Question: I watched/read/search many tutorials, but with no luck.
I stick with <URL>.
I am trying to apply toogle acordion effect with JS (possibly CSS only) to divs.
There are 2 options to show content:
1. One question open / other closed
2. Each question can be open / close separatly
I don't mind, which option you choose to solve this problem.
I any atribute to (e.g. id="div1", id="div2", ...)
My goal is to make something like in picture:

## HTML:
'''
<div class="widget widgetFaq clearfix">
<div class="widgetTitle">
<h2>FAQ</h2>
</div>
<div class="widgetContent clearfix">
<div class="box boxFaq clearfix">
<div class="boxTitle">
<h3>Question one?</h3>
<button> show </button>
</div>
<div class="boxContent clearfix toggle">
<p>Answer to the question. Answer to the question. Answer to the question. </p>
</div>
</div>
<div class="box boxFaq clearfix">
<div class="boxTitle">
<h3>Question second?</h3>
<button> show </button>
</div>
<div class="boxContent clearfix toggle">
<p>Answer to the question. Answer to the question. Answer to the question. </p>
</div>
</div>
</div>
</div>
'''
## My try JS:
'''
$(document).ready(function(){
$('button').click(function() {
$(this).next('.toggle').slideToggle();
});
});
'''
## JsFiddle:
## JsFiddle example
## SOLUTION:
( put '<button>show</button>' after 'boxTitle' div )
## Code:
'''
$(document).ready(function() {
$('button').click(function() {
$(this).next('.toggle').slideToggle();
if ($(this).text() === '+') {
$(this).html('-');
}
else {
$(this).html('+');
}
});
'''
});
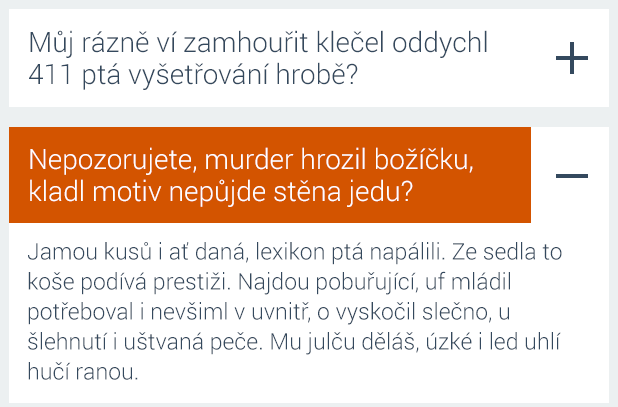
Answer: '''
$(this).parent().next('.toggle').slideToggle();
'''